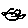
Label: bird